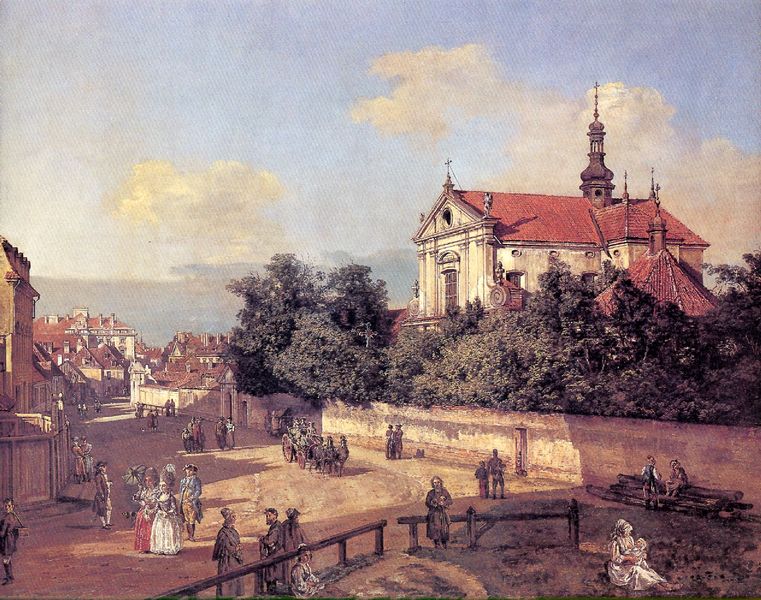
Titel: Die Reformatenkirche
Künstler: Canaletto
Standort: Warschau, Königsschloß (EU - PL)
Schlagwörter: gemälde, himmel, mann, meer, bäume, fluss, frauen, menschen, see, stadt, damen, fenster, frau, laterne, männer, strasse, dach, gebäude, park, rot, zaun, barock, häuser, kirche, mutter, turm, garten, dorf, giebel, mauer, ziegel, kutsche, platz, wagen, holzstämme, kreuz, türmchen, türme, palast, uniform, flanieren, kitsch, dorfplatz, pferdewagen, dachreiter